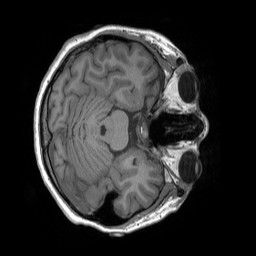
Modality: T1w
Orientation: axial